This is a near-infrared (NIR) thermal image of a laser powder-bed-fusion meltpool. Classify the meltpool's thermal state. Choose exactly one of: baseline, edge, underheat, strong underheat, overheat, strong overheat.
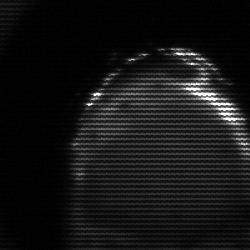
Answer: edge